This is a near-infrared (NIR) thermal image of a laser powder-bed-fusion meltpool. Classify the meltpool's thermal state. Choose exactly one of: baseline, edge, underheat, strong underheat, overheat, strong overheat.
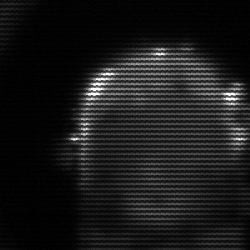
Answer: baseline